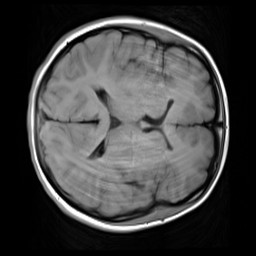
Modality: T1w
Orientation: axial
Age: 20
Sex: female
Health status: healthy
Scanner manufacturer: siemens
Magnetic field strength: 3 T
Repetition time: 4.1 s
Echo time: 0.0085 s